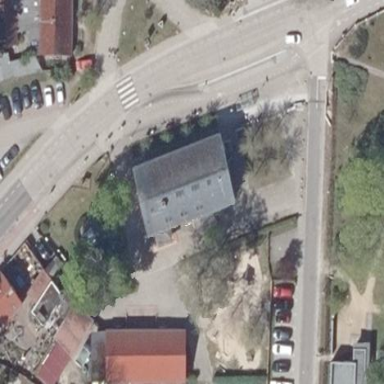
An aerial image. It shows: Public building with gabled roof. This community center serves as village hall.